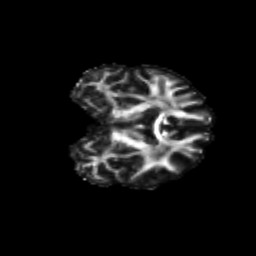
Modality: FA
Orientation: coronal
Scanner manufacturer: siemens
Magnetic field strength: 3 T
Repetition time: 9.2 s
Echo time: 0.084 s